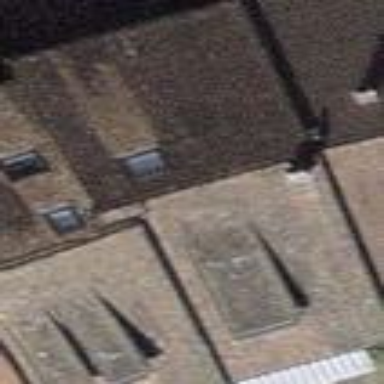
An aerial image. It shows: Terrace building.